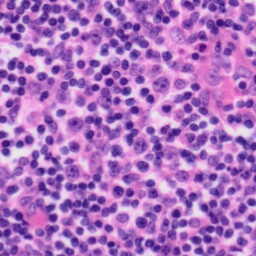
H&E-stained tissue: Tonsil